Current action and preconditions to check: trajectory_clear

Your task: For each precondition in the list above, predict whether it will hold at this action.

Consider the current scene as observed from the mobile robot's camera, and analyze the predicted future states of all dynamic agents (e.g., people, animals, vehicles, or any moving entities) within the NEXT SECOND.

IMPORTANT: Only answer "very likely" if you are absolutely certain—based on strong, clear evidence—that a dynamic agent will violate the precondition in the predicted future state. Do NOT answer "very likely" for unlikely, ambiguous, or low-probability risks.

Ask yourself for each precondition: Is there a high probability, with clear and convincing evidence, that the predicted future states of any dynamic agent will interfere with the predicted future state of the currently executing action within the NEXT SECOND, causing that precondition to fail?

Assess the risk level based on these predictions. Use "likely" or "very likely" if motions create a clear risk of interference.

Use "neutral" or "improbable" if agents are nearby but their predicted paths are clearly diverging or non-conflicting.

Failure Risk Categories: "very improbable", "improbable", "neutral", "likely", "very likely"

Answer Format: Output ONLY the probability_of_failure value from these categories: "very improbable", "improbable", "neutral", "likely", "very likely"

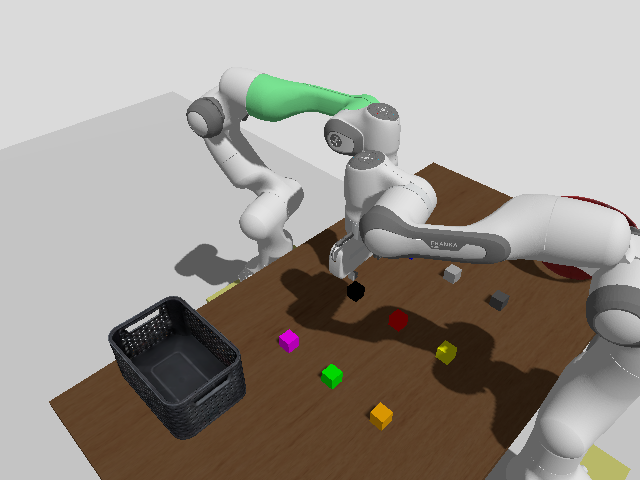

Answer: neutral